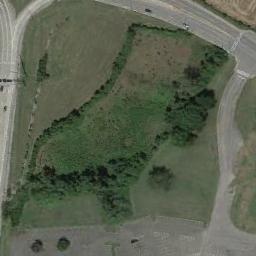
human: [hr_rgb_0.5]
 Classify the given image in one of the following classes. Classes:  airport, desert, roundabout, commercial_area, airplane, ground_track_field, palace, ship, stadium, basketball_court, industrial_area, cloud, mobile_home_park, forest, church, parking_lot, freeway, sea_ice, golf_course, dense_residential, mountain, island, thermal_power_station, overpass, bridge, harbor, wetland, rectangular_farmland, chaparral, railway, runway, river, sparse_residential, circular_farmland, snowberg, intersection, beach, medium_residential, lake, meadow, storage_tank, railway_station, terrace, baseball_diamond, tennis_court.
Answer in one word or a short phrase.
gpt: meadow